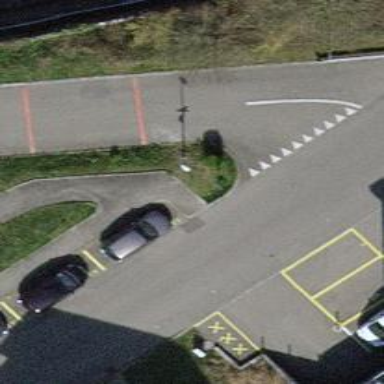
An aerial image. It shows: Raised kerb.